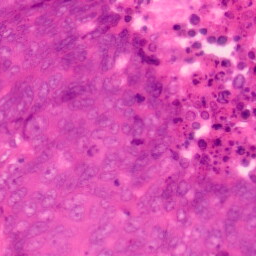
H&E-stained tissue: Colon